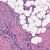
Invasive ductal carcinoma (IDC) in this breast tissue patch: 1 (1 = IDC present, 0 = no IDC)